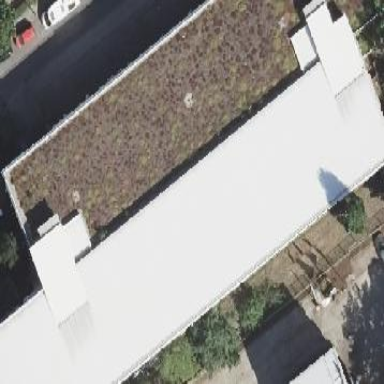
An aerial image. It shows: Flat-roofed parking building.